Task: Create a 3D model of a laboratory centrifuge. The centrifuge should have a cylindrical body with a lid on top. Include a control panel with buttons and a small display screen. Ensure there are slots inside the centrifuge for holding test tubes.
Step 235:
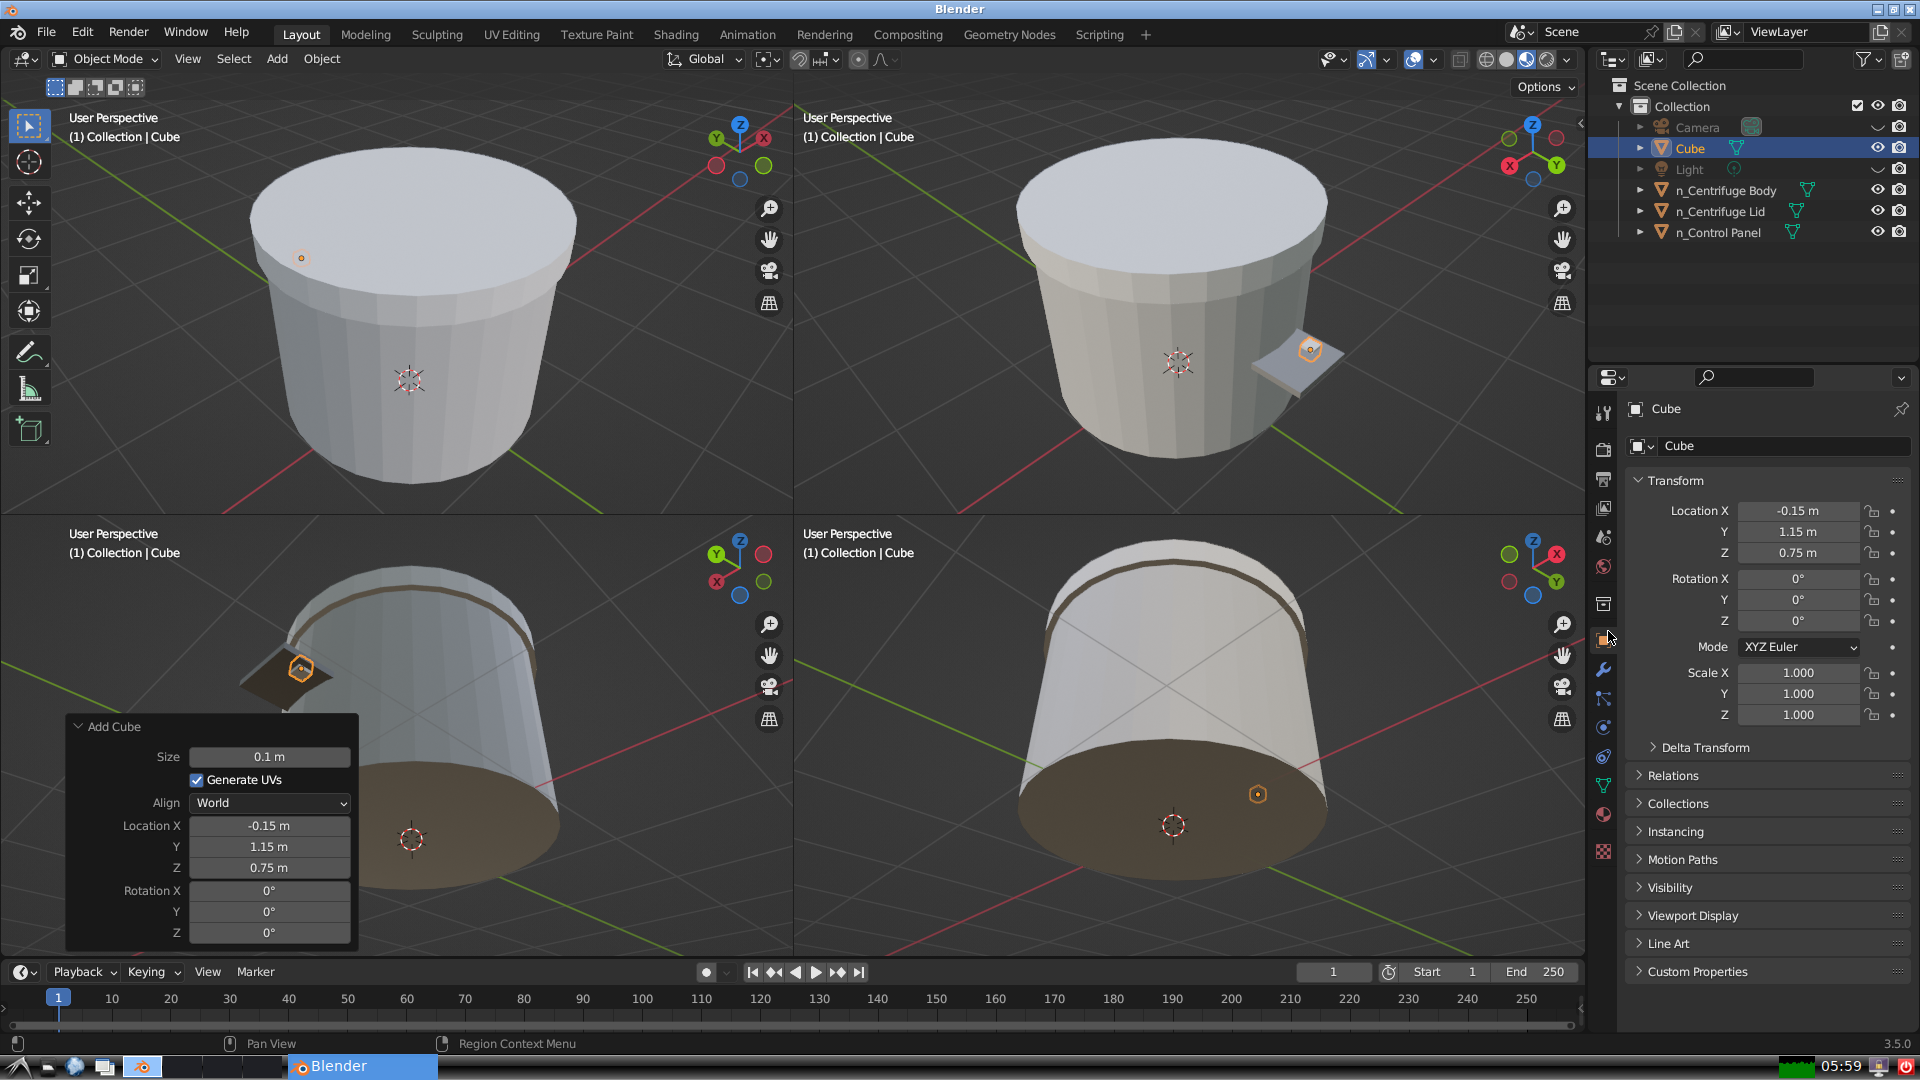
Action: {"mouse_move": [1732, 445]}